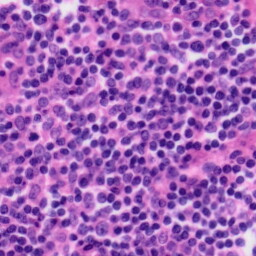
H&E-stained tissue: Tonsil